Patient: sex M, age 73
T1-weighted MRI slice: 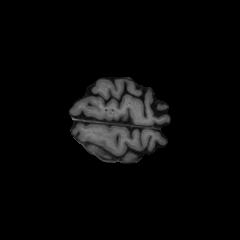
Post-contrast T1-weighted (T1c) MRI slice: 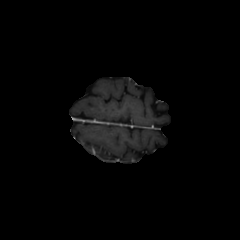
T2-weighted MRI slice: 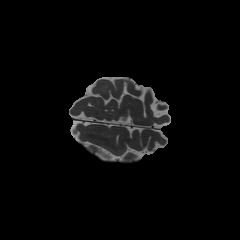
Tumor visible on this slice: no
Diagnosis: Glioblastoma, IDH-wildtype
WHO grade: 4